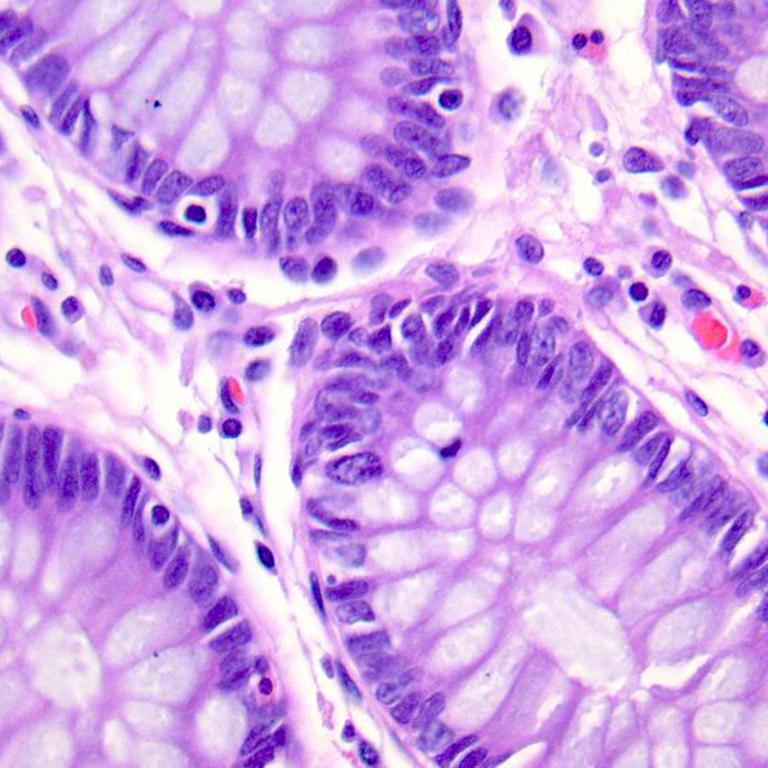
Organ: colon
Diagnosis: benign